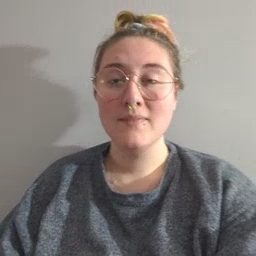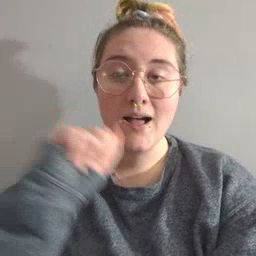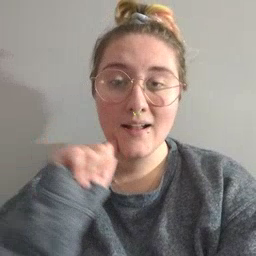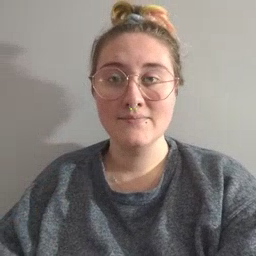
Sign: aunt